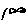
Label: fish